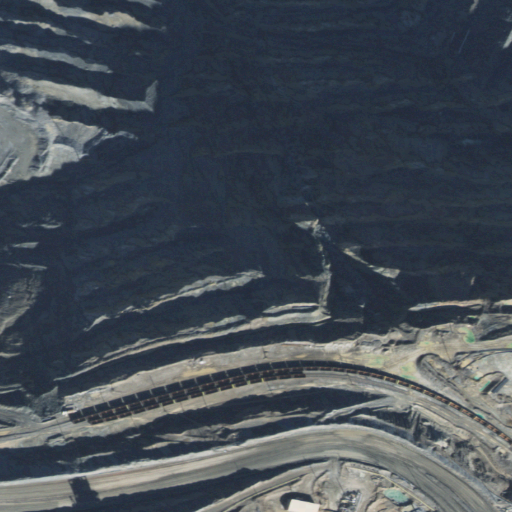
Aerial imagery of valley in Arizona named Amanda Gulch containing barren land, shrub, grassland, high intensity development, medium intensity development, and low intensity development